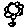
Label: flower